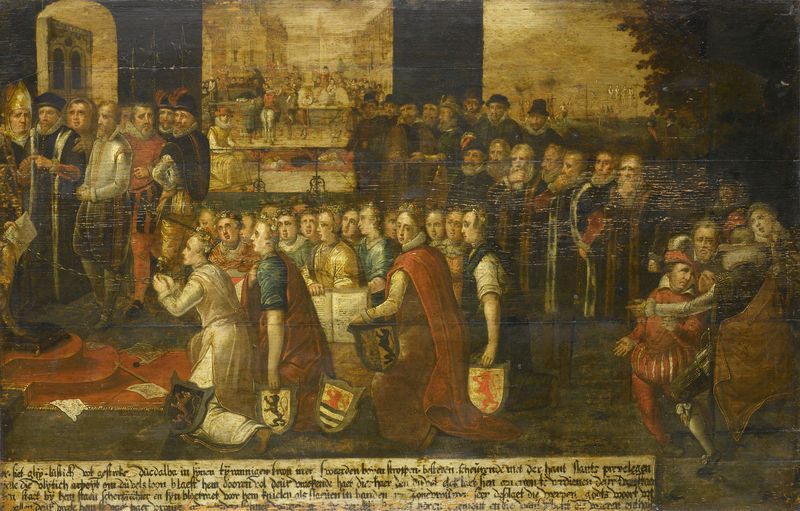
Titel: Allegorie op de tirannie van de hertog van Alva in de Nederlanden
Standort: Amsterdam
Institution: Rijksmuseum
Schlagwörter: baum, gemälde, himmel, mann, frauen, menschen, abend, finger, frau, holz, hut, männer, rot, mütze, arm, innenraum, gewand, deutschland, schrift, kaiser, könig, soldaten, stufen, zeigen, text, knien, treffen, gebet, ölmalerei, verhandlung, wappen, mittelalter, betende, knieen, krönung, untertan